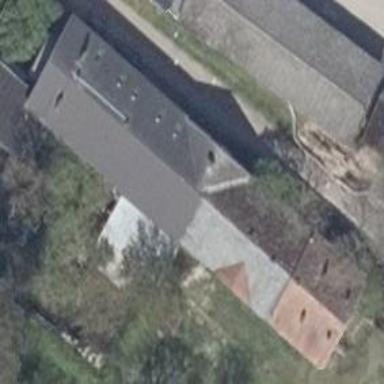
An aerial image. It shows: Stable building with gabled roof.